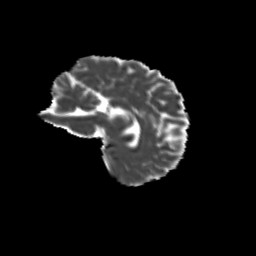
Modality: MD
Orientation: sagittal
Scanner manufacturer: siemens
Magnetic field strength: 3 T
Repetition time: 9.2 s
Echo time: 0.084 s